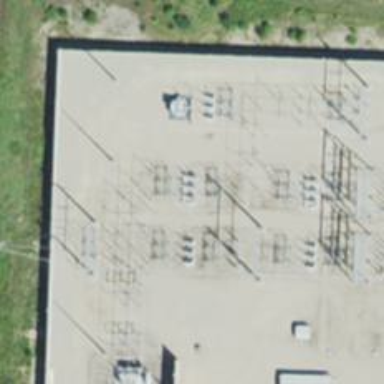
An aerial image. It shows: Switch for power supply.